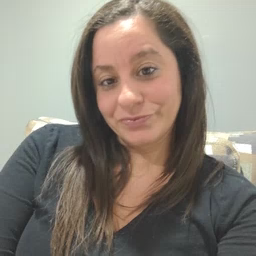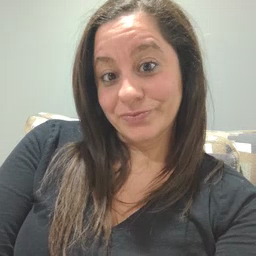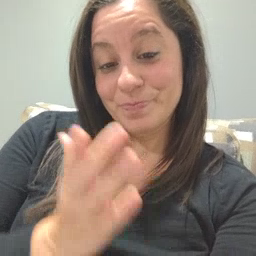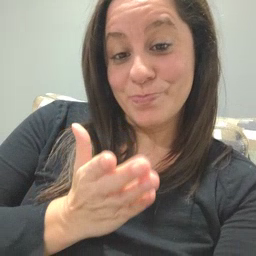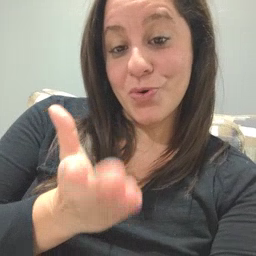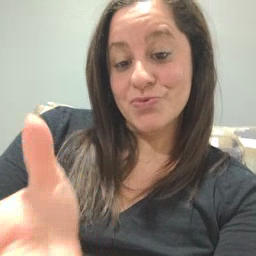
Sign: boat